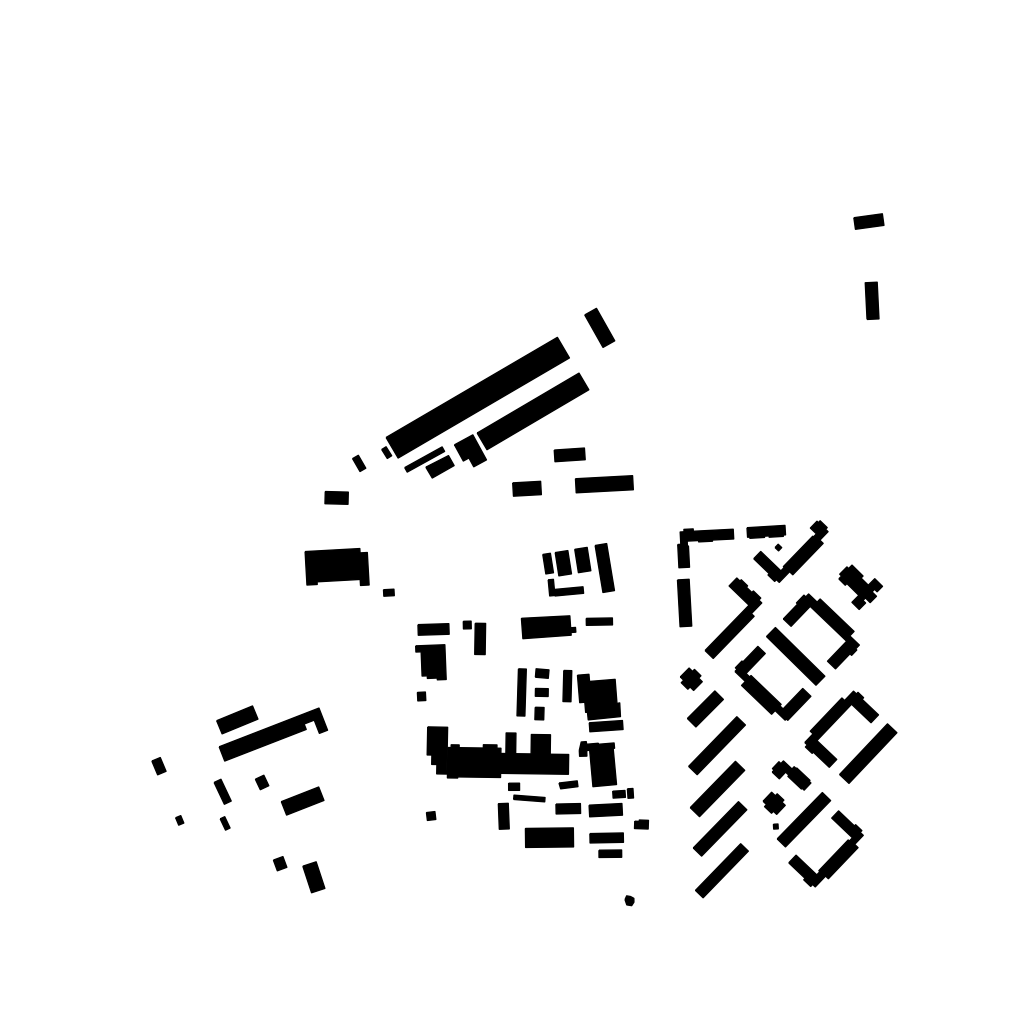
Tags: overhead vector_map, industrial, recreation, residential, transport, modern, high_rise, individual_rise, low_rise, density_1, Building, 1.0 km²